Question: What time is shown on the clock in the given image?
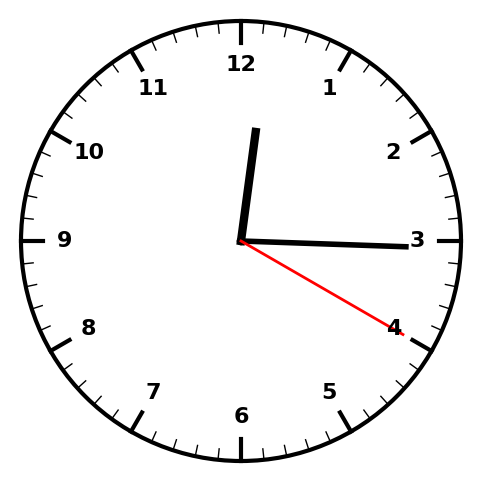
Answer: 12:15:20